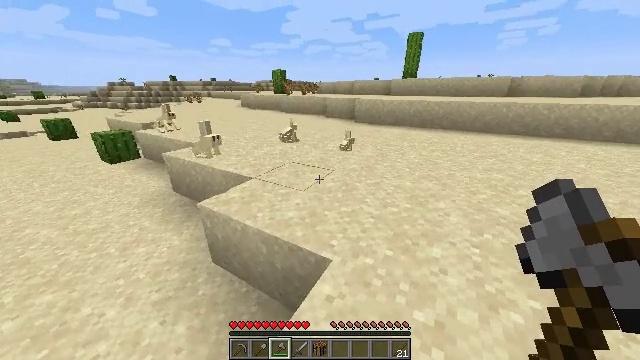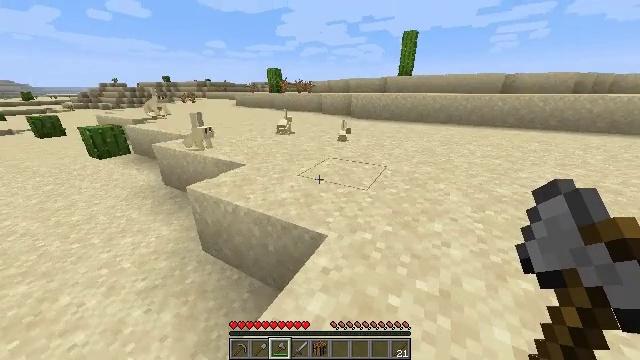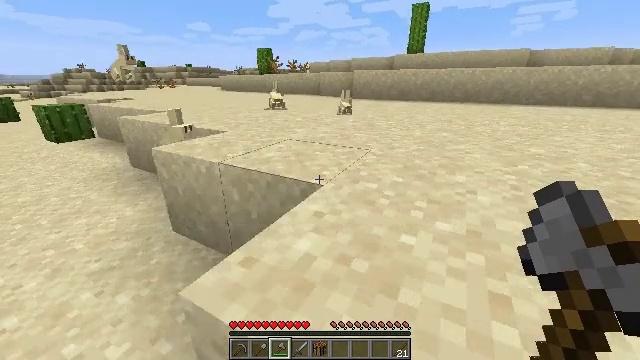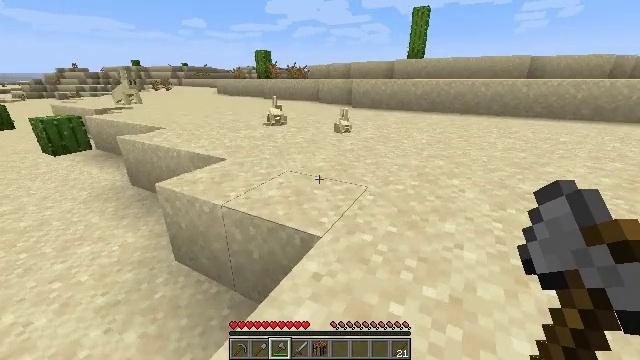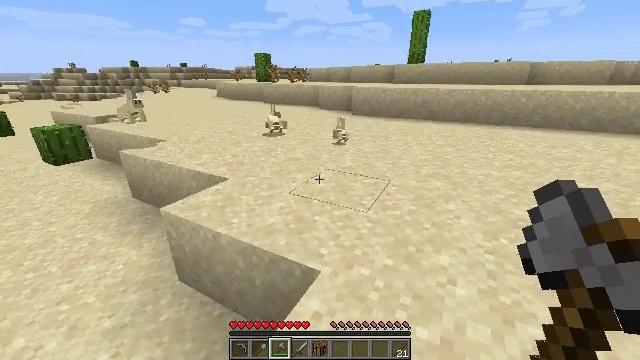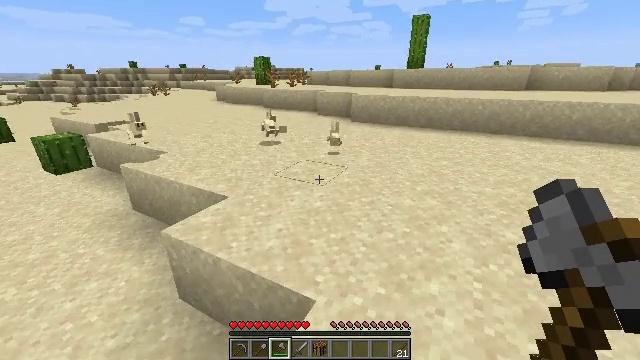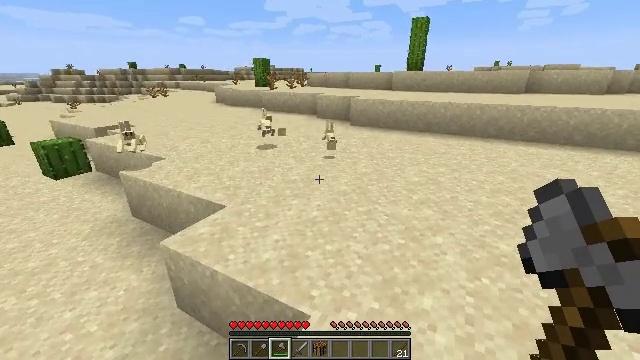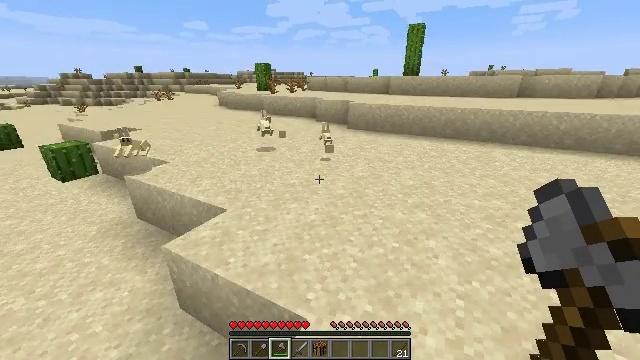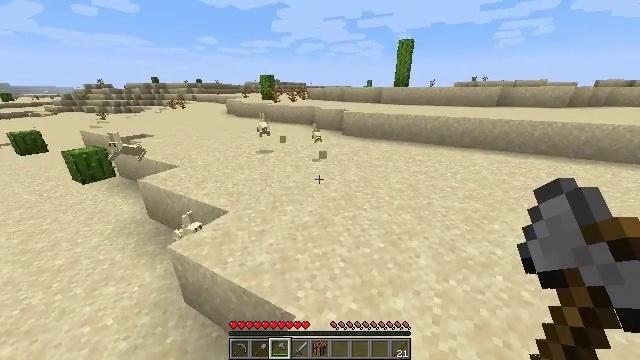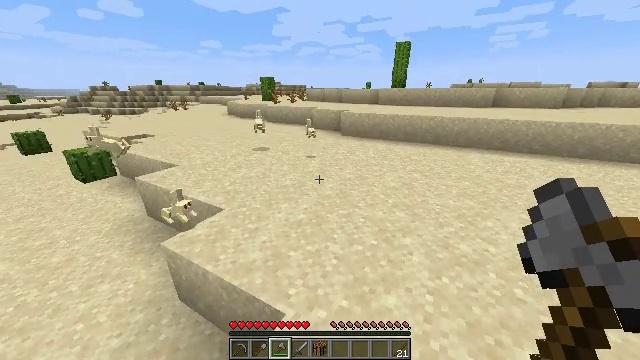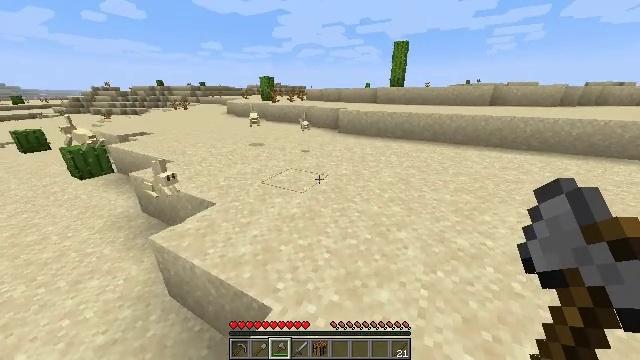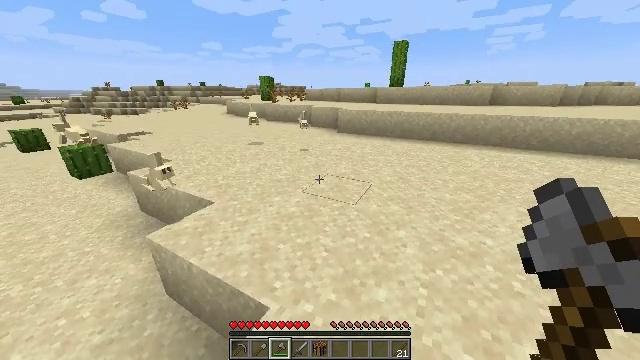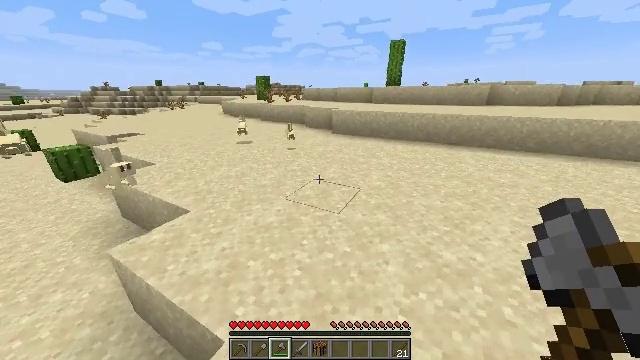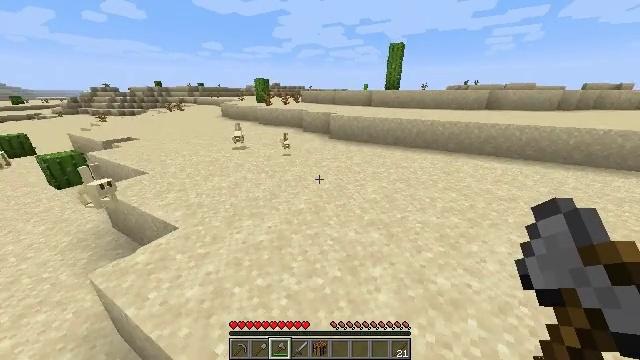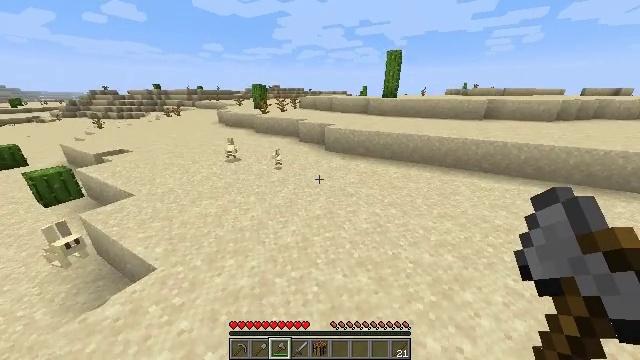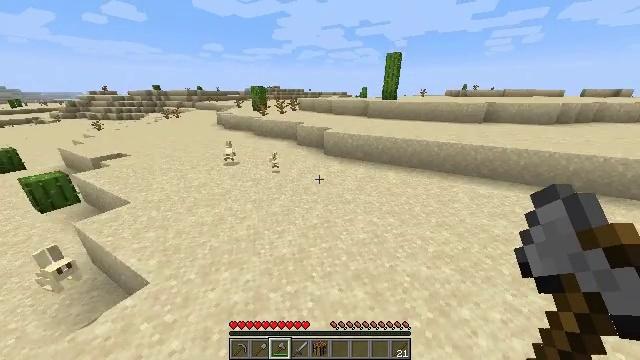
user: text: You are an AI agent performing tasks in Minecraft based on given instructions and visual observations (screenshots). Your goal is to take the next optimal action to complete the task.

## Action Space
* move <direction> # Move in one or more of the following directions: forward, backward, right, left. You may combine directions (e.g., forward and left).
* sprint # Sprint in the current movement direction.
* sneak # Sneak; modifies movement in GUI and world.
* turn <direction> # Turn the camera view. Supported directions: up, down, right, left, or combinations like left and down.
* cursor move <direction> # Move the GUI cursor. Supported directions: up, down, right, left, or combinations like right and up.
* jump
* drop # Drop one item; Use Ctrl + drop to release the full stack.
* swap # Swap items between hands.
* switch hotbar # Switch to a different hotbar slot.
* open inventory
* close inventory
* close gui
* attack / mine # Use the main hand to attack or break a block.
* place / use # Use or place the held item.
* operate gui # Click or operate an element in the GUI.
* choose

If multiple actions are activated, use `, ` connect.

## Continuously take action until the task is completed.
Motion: motion action
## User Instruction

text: Break the hay block to collect it.
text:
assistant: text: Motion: move forward and move right, sprint, turn right, jump
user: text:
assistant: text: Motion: move forward and move right, sprint, jump
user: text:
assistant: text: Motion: move forward and move right, sprint, jump
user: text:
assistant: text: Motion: move forward and move right, sprint, jump
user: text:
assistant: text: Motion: move forward and move right, sprint, jump
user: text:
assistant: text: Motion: move forward and move right, sprint, jump
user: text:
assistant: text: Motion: move forward and move right, sprint, jump
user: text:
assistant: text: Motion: move forward and move right, sprint, jump
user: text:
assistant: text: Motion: move forward and move right, sprint, jump
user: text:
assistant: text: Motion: move forward and move right, sprint, jump
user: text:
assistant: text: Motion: move forward and move right, sprint, jump
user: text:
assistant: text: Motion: move forward and move right, sprint, jump
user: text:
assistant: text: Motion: move forward and move right, sprint, jump
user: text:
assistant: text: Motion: move forward and move right, sprint, jump
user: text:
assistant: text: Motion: move forward and move right, sprint, jump
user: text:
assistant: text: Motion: move forward and move right, sprint, jump
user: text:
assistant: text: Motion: move forward and move right, sprint, jump
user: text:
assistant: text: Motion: move forward and move right, sprint, jump
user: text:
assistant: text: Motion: move forward and move right, sprint
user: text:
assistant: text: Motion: move forward and move right, sprint
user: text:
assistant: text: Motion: move forward and move right, sprint
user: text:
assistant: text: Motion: move forward, sprint
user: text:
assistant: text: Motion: move forward, sprint
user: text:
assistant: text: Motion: move forward, sprint
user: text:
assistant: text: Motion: move forward, sprint, turn right
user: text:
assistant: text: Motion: move forward, sprint, turn right
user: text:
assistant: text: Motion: move forward, sprint, turn right
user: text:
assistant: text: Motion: move forward, sprint, turn right
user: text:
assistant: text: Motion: move forward, sprint, turn right
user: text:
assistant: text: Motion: move forward, sprint, turn right